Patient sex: M
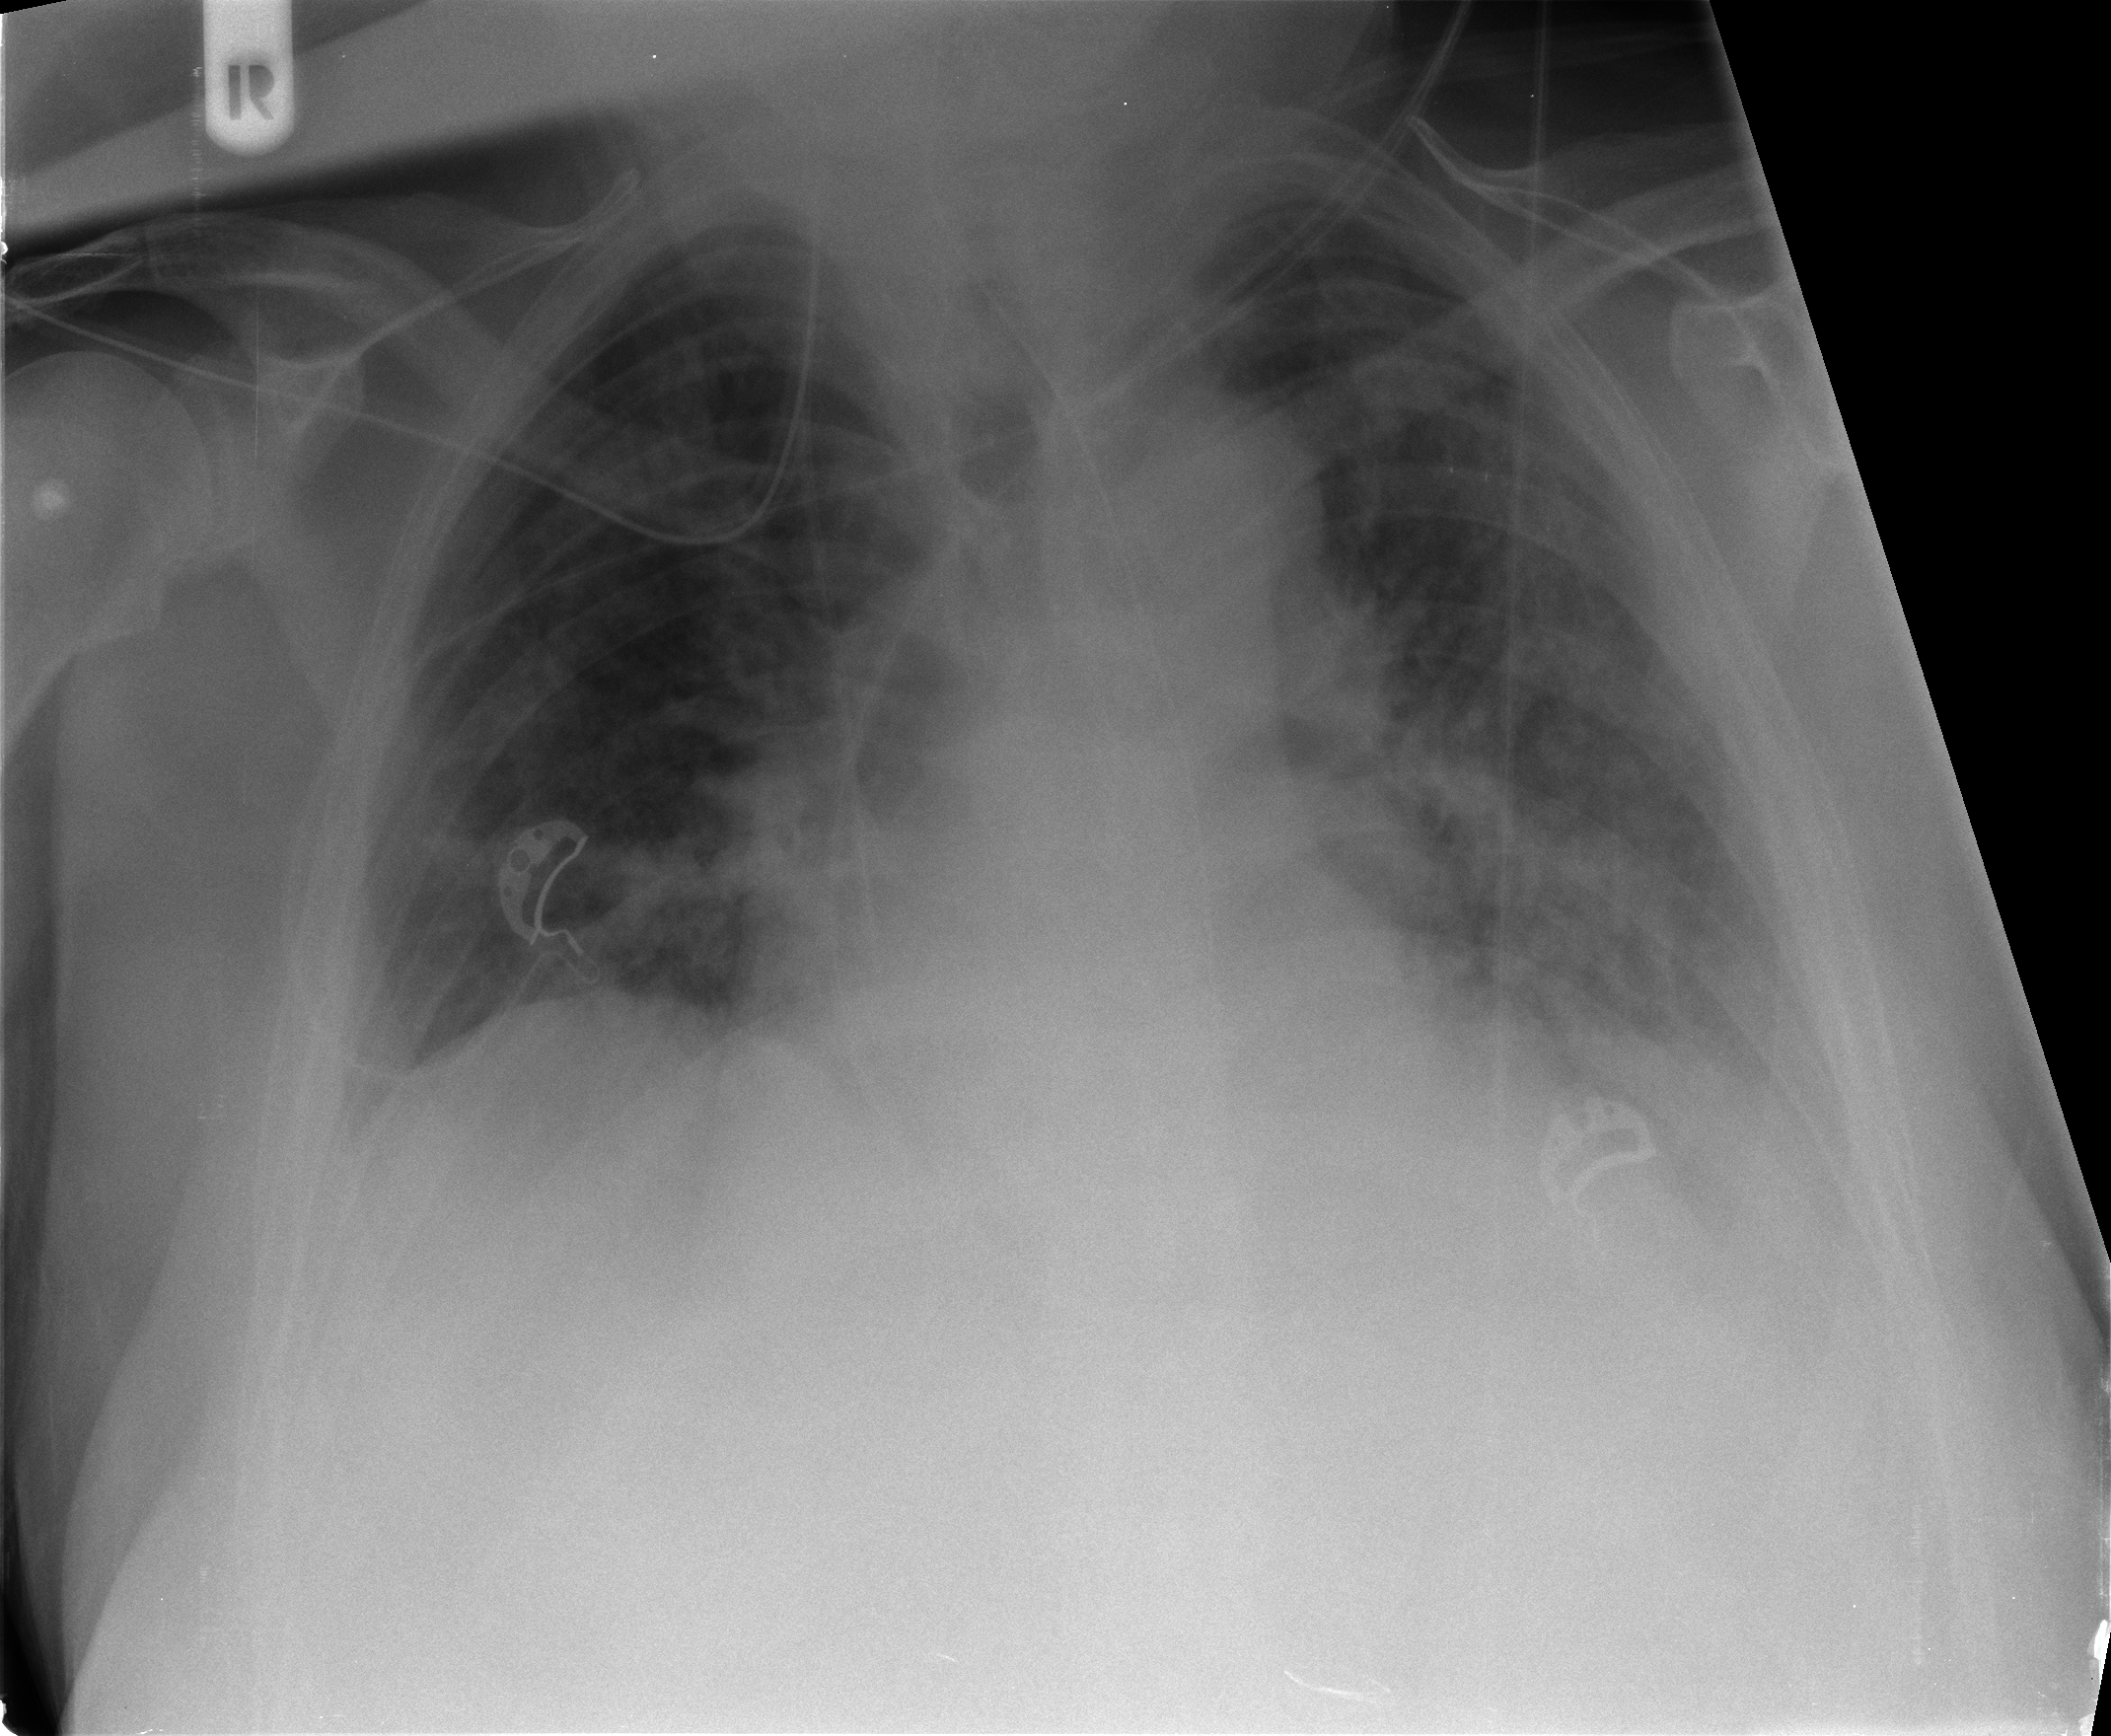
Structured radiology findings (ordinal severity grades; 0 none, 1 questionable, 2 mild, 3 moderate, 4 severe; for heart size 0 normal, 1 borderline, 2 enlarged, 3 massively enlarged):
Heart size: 0
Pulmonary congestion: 2
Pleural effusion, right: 0
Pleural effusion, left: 2
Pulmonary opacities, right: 1
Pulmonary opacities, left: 2
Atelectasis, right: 2
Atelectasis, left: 2